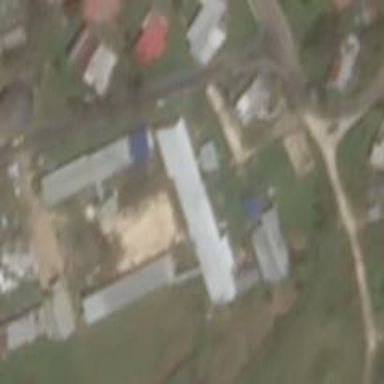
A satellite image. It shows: School.